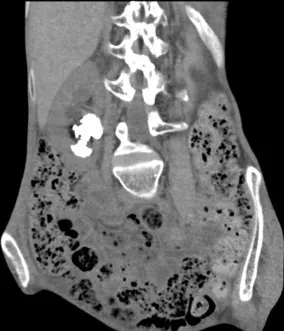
Coronal.
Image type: radiology (ct)